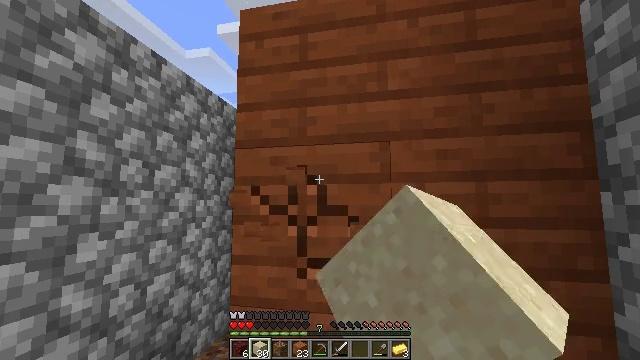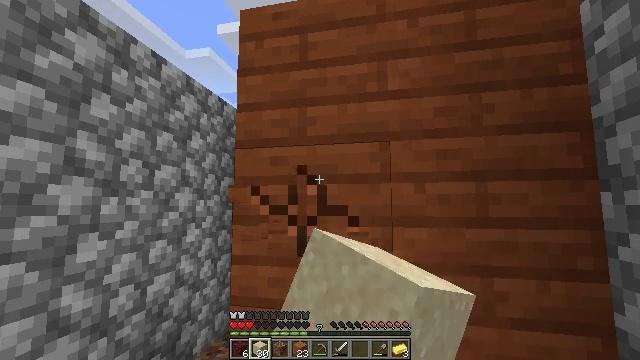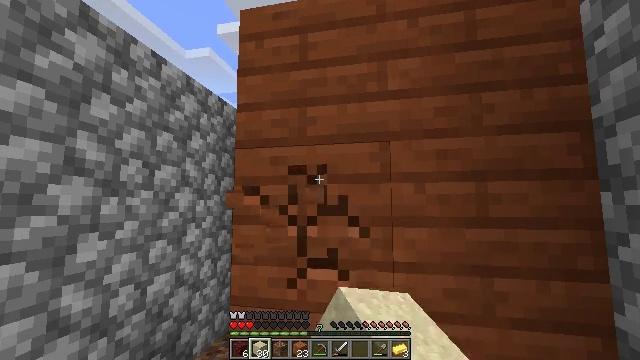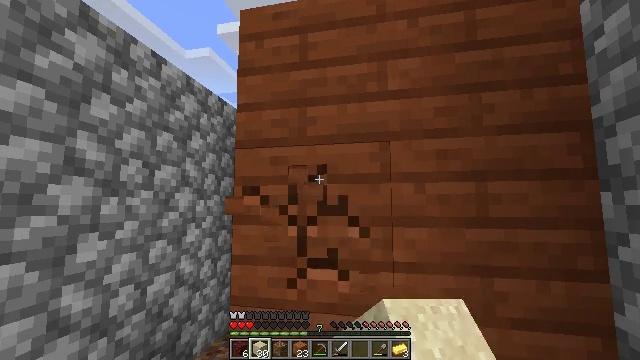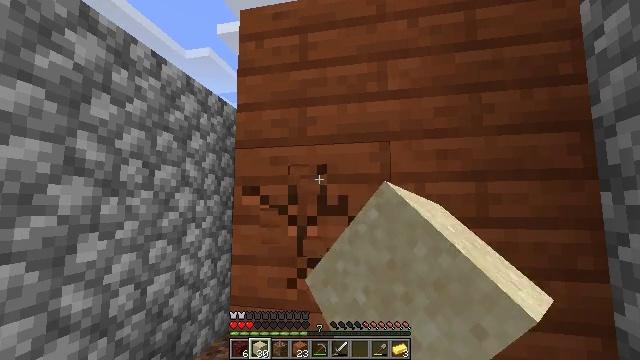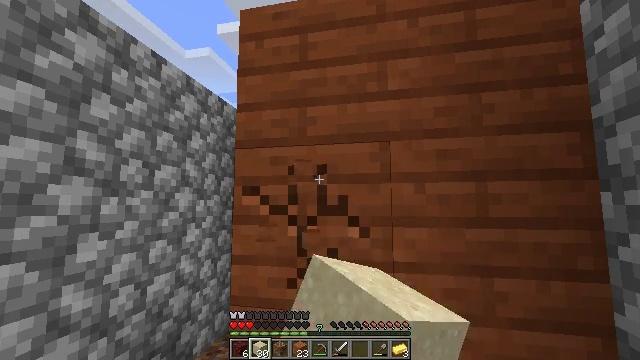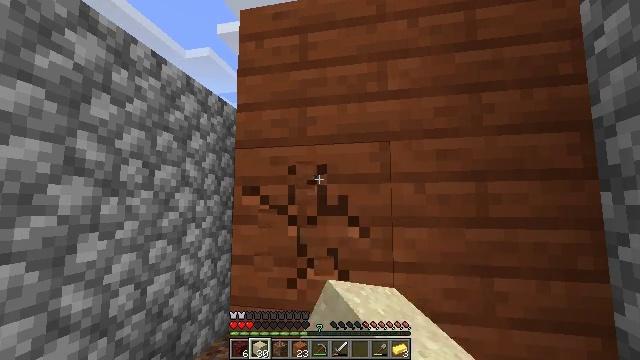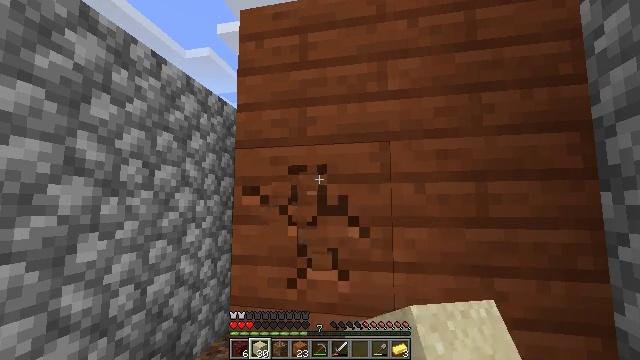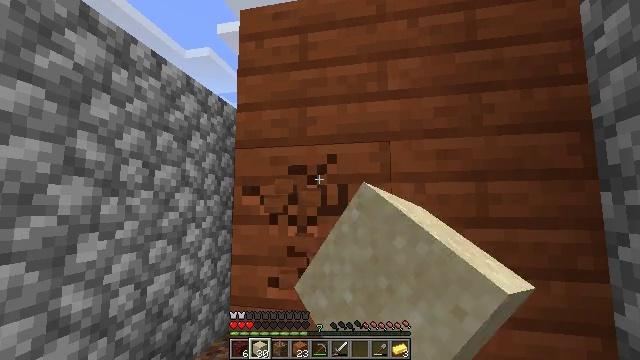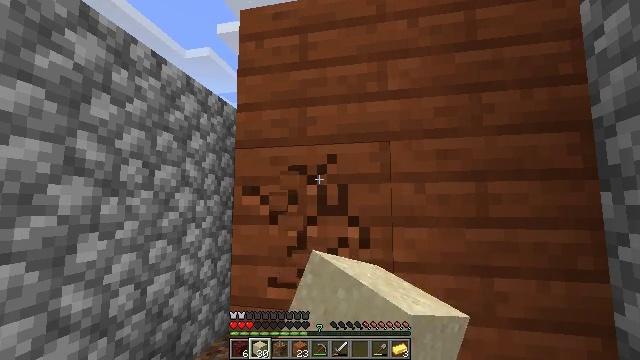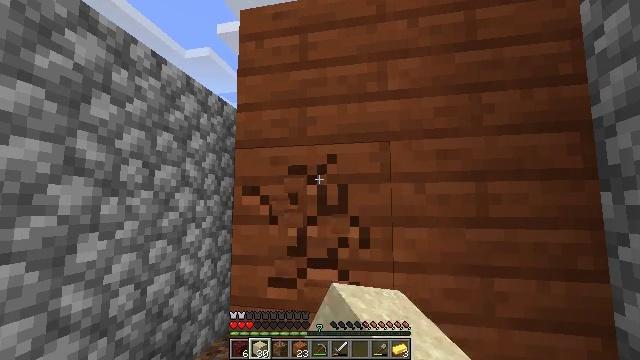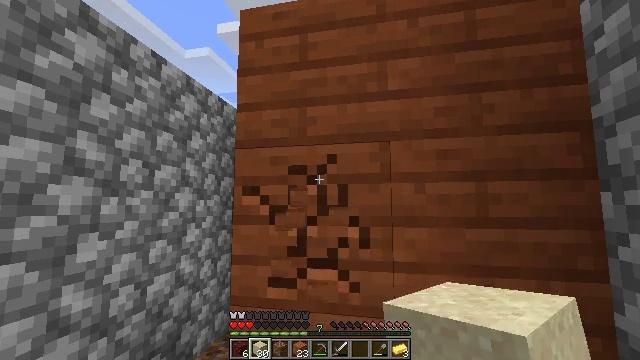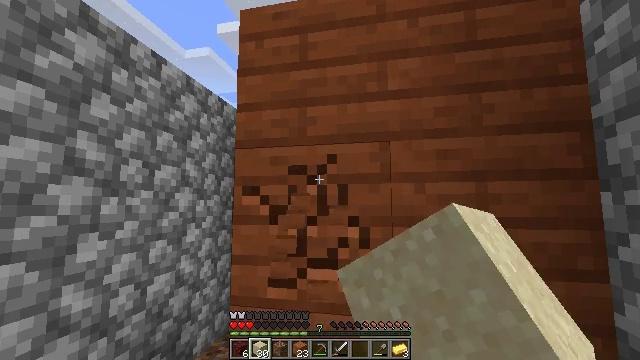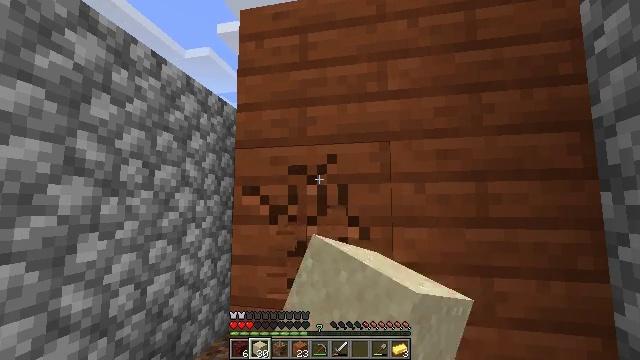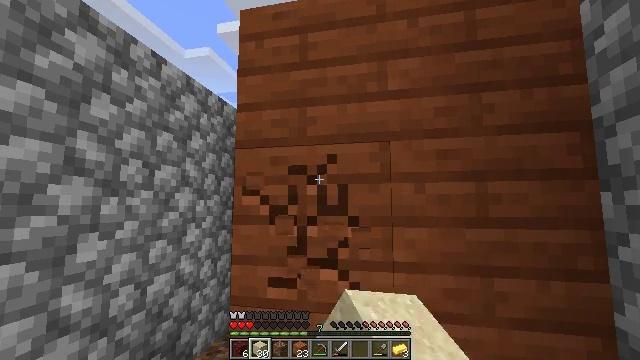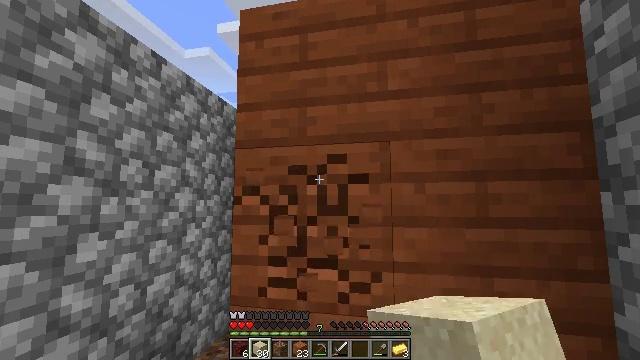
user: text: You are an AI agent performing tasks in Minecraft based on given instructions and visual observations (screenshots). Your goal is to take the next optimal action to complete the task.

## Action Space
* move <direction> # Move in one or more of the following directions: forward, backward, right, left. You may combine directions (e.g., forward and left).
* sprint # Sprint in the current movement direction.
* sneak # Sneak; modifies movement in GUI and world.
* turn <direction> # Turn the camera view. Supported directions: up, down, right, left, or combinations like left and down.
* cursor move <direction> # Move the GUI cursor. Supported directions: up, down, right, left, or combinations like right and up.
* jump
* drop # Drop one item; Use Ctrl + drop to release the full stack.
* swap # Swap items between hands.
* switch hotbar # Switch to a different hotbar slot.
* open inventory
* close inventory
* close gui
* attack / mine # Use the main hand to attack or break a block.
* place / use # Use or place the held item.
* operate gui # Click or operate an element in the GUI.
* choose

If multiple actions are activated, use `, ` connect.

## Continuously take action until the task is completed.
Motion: motion action
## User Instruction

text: Gather some acacia planks.
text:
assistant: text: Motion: attack / mine
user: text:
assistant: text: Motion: attack / mine
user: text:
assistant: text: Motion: attack / mine
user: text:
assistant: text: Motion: attack / mine
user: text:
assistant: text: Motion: attack / mine
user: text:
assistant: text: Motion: attack / mine
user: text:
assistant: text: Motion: attack / mine
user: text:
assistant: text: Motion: attack / mine
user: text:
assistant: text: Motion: attack / mine
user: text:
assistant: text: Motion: attack / mine
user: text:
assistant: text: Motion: attack / mine
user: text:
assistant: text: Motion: attack / mine
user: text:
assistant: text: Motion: attack / mine
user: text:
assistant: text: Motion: attack / mine
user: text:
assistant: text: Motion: attack / mine
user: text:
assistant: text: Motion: attack / mine
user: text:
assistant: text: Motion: attack / mine
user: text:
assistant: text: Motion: attack / mine
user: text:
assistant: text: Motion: attack / mine
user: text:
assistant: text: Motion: attack / mine
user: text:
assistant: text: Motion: attack / mine
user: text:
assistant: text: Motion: attack / mine
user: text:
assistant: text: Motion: attack / mine
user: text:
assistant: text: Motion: attack / mine
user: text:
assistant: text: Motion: attack / mine
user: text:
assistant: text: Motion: attack / mine
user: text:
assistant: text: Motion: attack / mine
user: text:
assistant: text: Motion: attack / mine
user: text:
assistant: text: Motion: attack / mine
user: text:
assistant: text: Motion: attack / mine